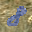
Label: 8